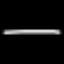
Label: line